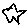
Label: star